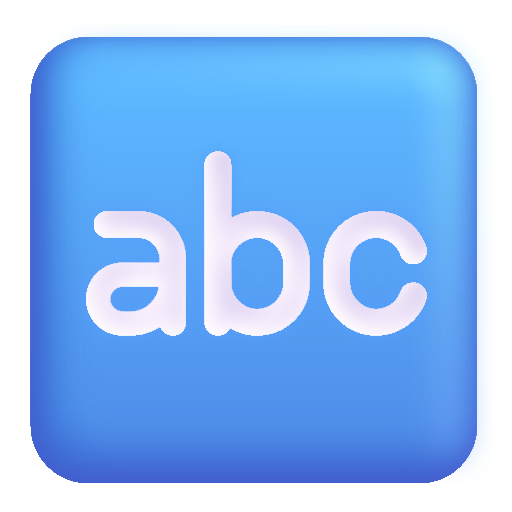
input latin letters color